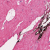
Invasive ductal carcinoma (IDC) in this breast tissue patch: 0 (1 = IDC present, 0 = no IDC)